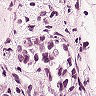
Metastatic tissue present: yes